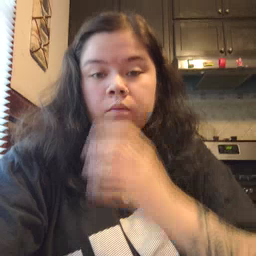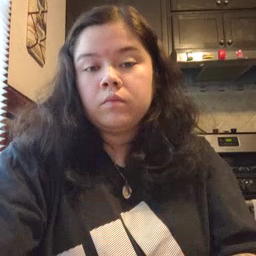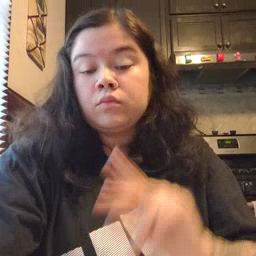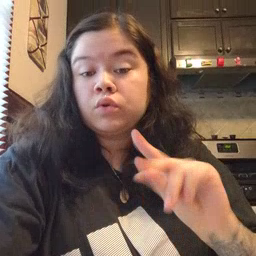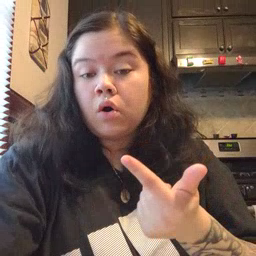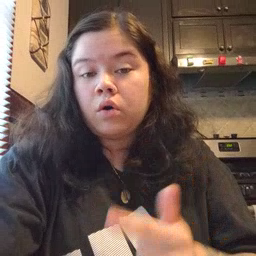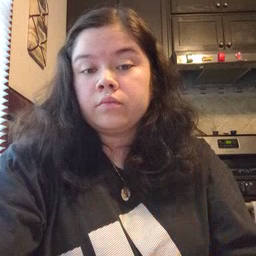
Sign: dog